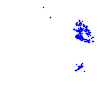
Particle: electron